Question: i am creating the search bar and table view programatically using the following code
'''
UISearchBar* searchBar = [[UISearchBar alloc]initWithFrame:CGRectMake(0,0,320,40)];
searchBar.delegate = self;
[self.view addSubview:searchBar];
UITableView* tblView = [[UITableView alloc]initWithFrame:CGRectMake(0, 41, 320, 400)];
tblView.delegate = self;
tblView.dataSource = self;
[self.view addSubview:tblView];
'''
now i made the return value yes in the following method to to rotate the screen wrt device orientation
'''
- (BOOL)shouldAutorotateToInterfaceOrientation:(UIInterfaceOrientation)interfaceOrientation
{
return YES;
}
'''
and i used following code in 'loadView'
'''
self.view.autoresizingMask = UIViewAutoresizingFlexibleWidth | UIViewAutoresizingFlexibleHeight;
'''
following is my output

but still search bar and table views are not fitting to the screen in landscape mode, what should i do can any one help me,,thanx in advance
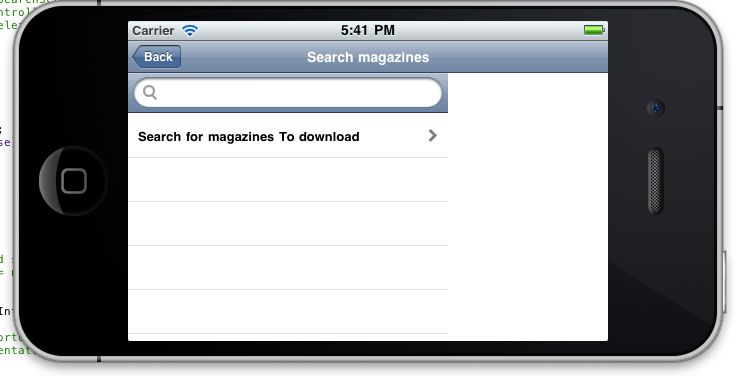
Answer: you have told the view to resize but you haven't told the search bar you created to resize try something like:
'''
searchbar.autorezingMask = UIViewAutoresizingFlexibleWidth;
'''
do the same for the table view.
see if that gives you the result you are looking for. IF that doesn't work you can always resize the frame of the search bar and table view after rotation.